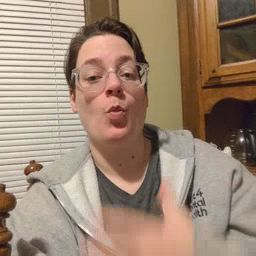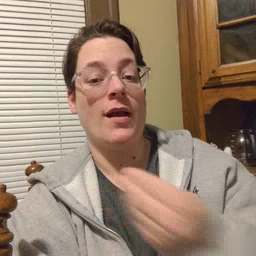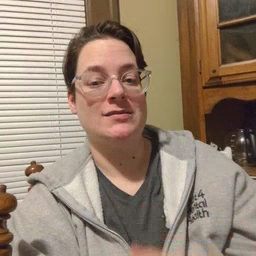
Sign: white